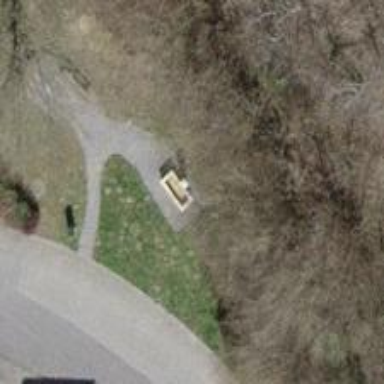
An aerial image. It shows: Bench for seating.